Question: I have a file with this data in it:
'''
3
0 0.5
1 0.23
100 -0.5
2
1 0.01
6 -0.55
'''
I have a private struct and list for two private member x and y variables:
'''
struct FTerm {
int m_delay;
double m_weight;
};
std::list<FTerm> m_xterms;
std::list<FTerm> m_yterms;
'''
The result should contain
'''
for 3 m_xterms:
m_delay contains 0, 1, 100
m_weight contains 0.5, 0.23, -0.5
for 2 m_yterms:
m_delay contains 1, 6
m_weight contains 0.01, -0.55
'''
So far I have this:
'''
ifstream filt(dlg.GetPathName());
if (filt.fail())
{
AfxMessageBox(L"Failed to open filter transfer equation file");
return;
}
int numXTerms;
string line;
while (getline(filt, line))
{
istringstream iss(line);
FTerm term;
while (iss >> numXTerms)
{
filt >> numXTerms >> term.m_delay >> term.m_weight;
m_xterms.resize(numXTerms);
m_xterms.push_back(term);
}
}
'''
From debugging this is what I get so I am not sure it is actually working:

I also need to figure out how to get the Y values after the line break, is there a way to check for the line break and write another while loop?
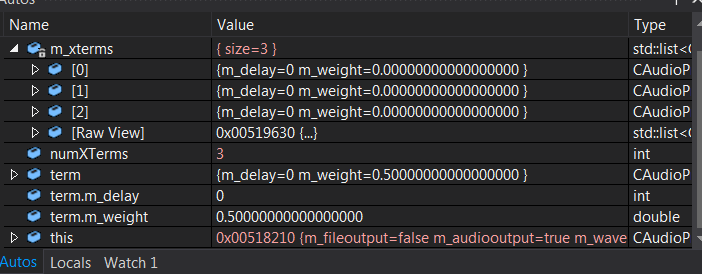
Answer: You have a few things not quite right:
- - -
Something like this should work:
'''
std::vector<FTerm> m_xterms;
std::vector<FTerm> m_yterms;
int numFTerms;
std::string line;
filt >> numFTerms;
m_xterms.resize(numFTerms);
for (int i = 0; i < numFTerms; i++)
{
FTerm term;
filt >> term.m_delay >> term.m_weight;
m_xterms[i] = term;
}
//ignore empty line
filt.ignore(1);
filt >> numFTerms;
m_yterms.resize(numFTerms);
for (int i = 0; i < numFTerms; i++)
{
FTerm term;
filt >> term.m_delay >> term.m_weight;
m_yterms[i] = term;
}
'''